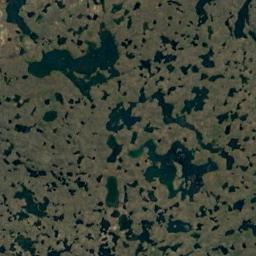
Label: wetland